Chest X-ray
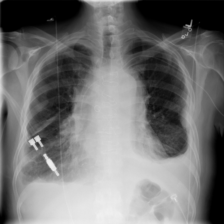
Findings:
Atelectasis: negative
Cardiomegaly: negative
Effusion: positive
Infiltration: negative
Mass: negative
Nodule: negative
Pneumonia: negative
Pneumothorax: negative
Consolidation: negative
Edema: negative
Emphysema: negative
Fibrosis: negative
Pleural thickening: negative
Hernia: negative